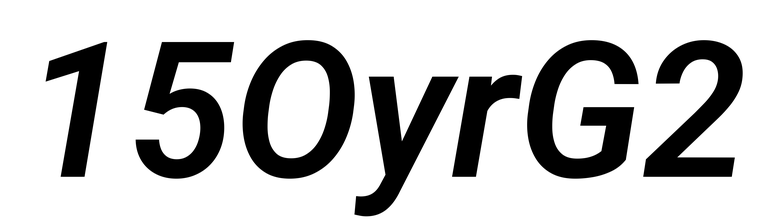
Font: Roboto-Italic_SemiBold_Italic